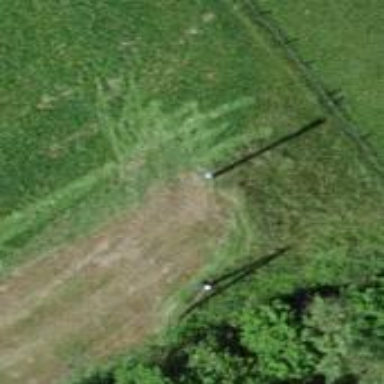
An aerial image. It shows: Power pole.